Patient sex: F
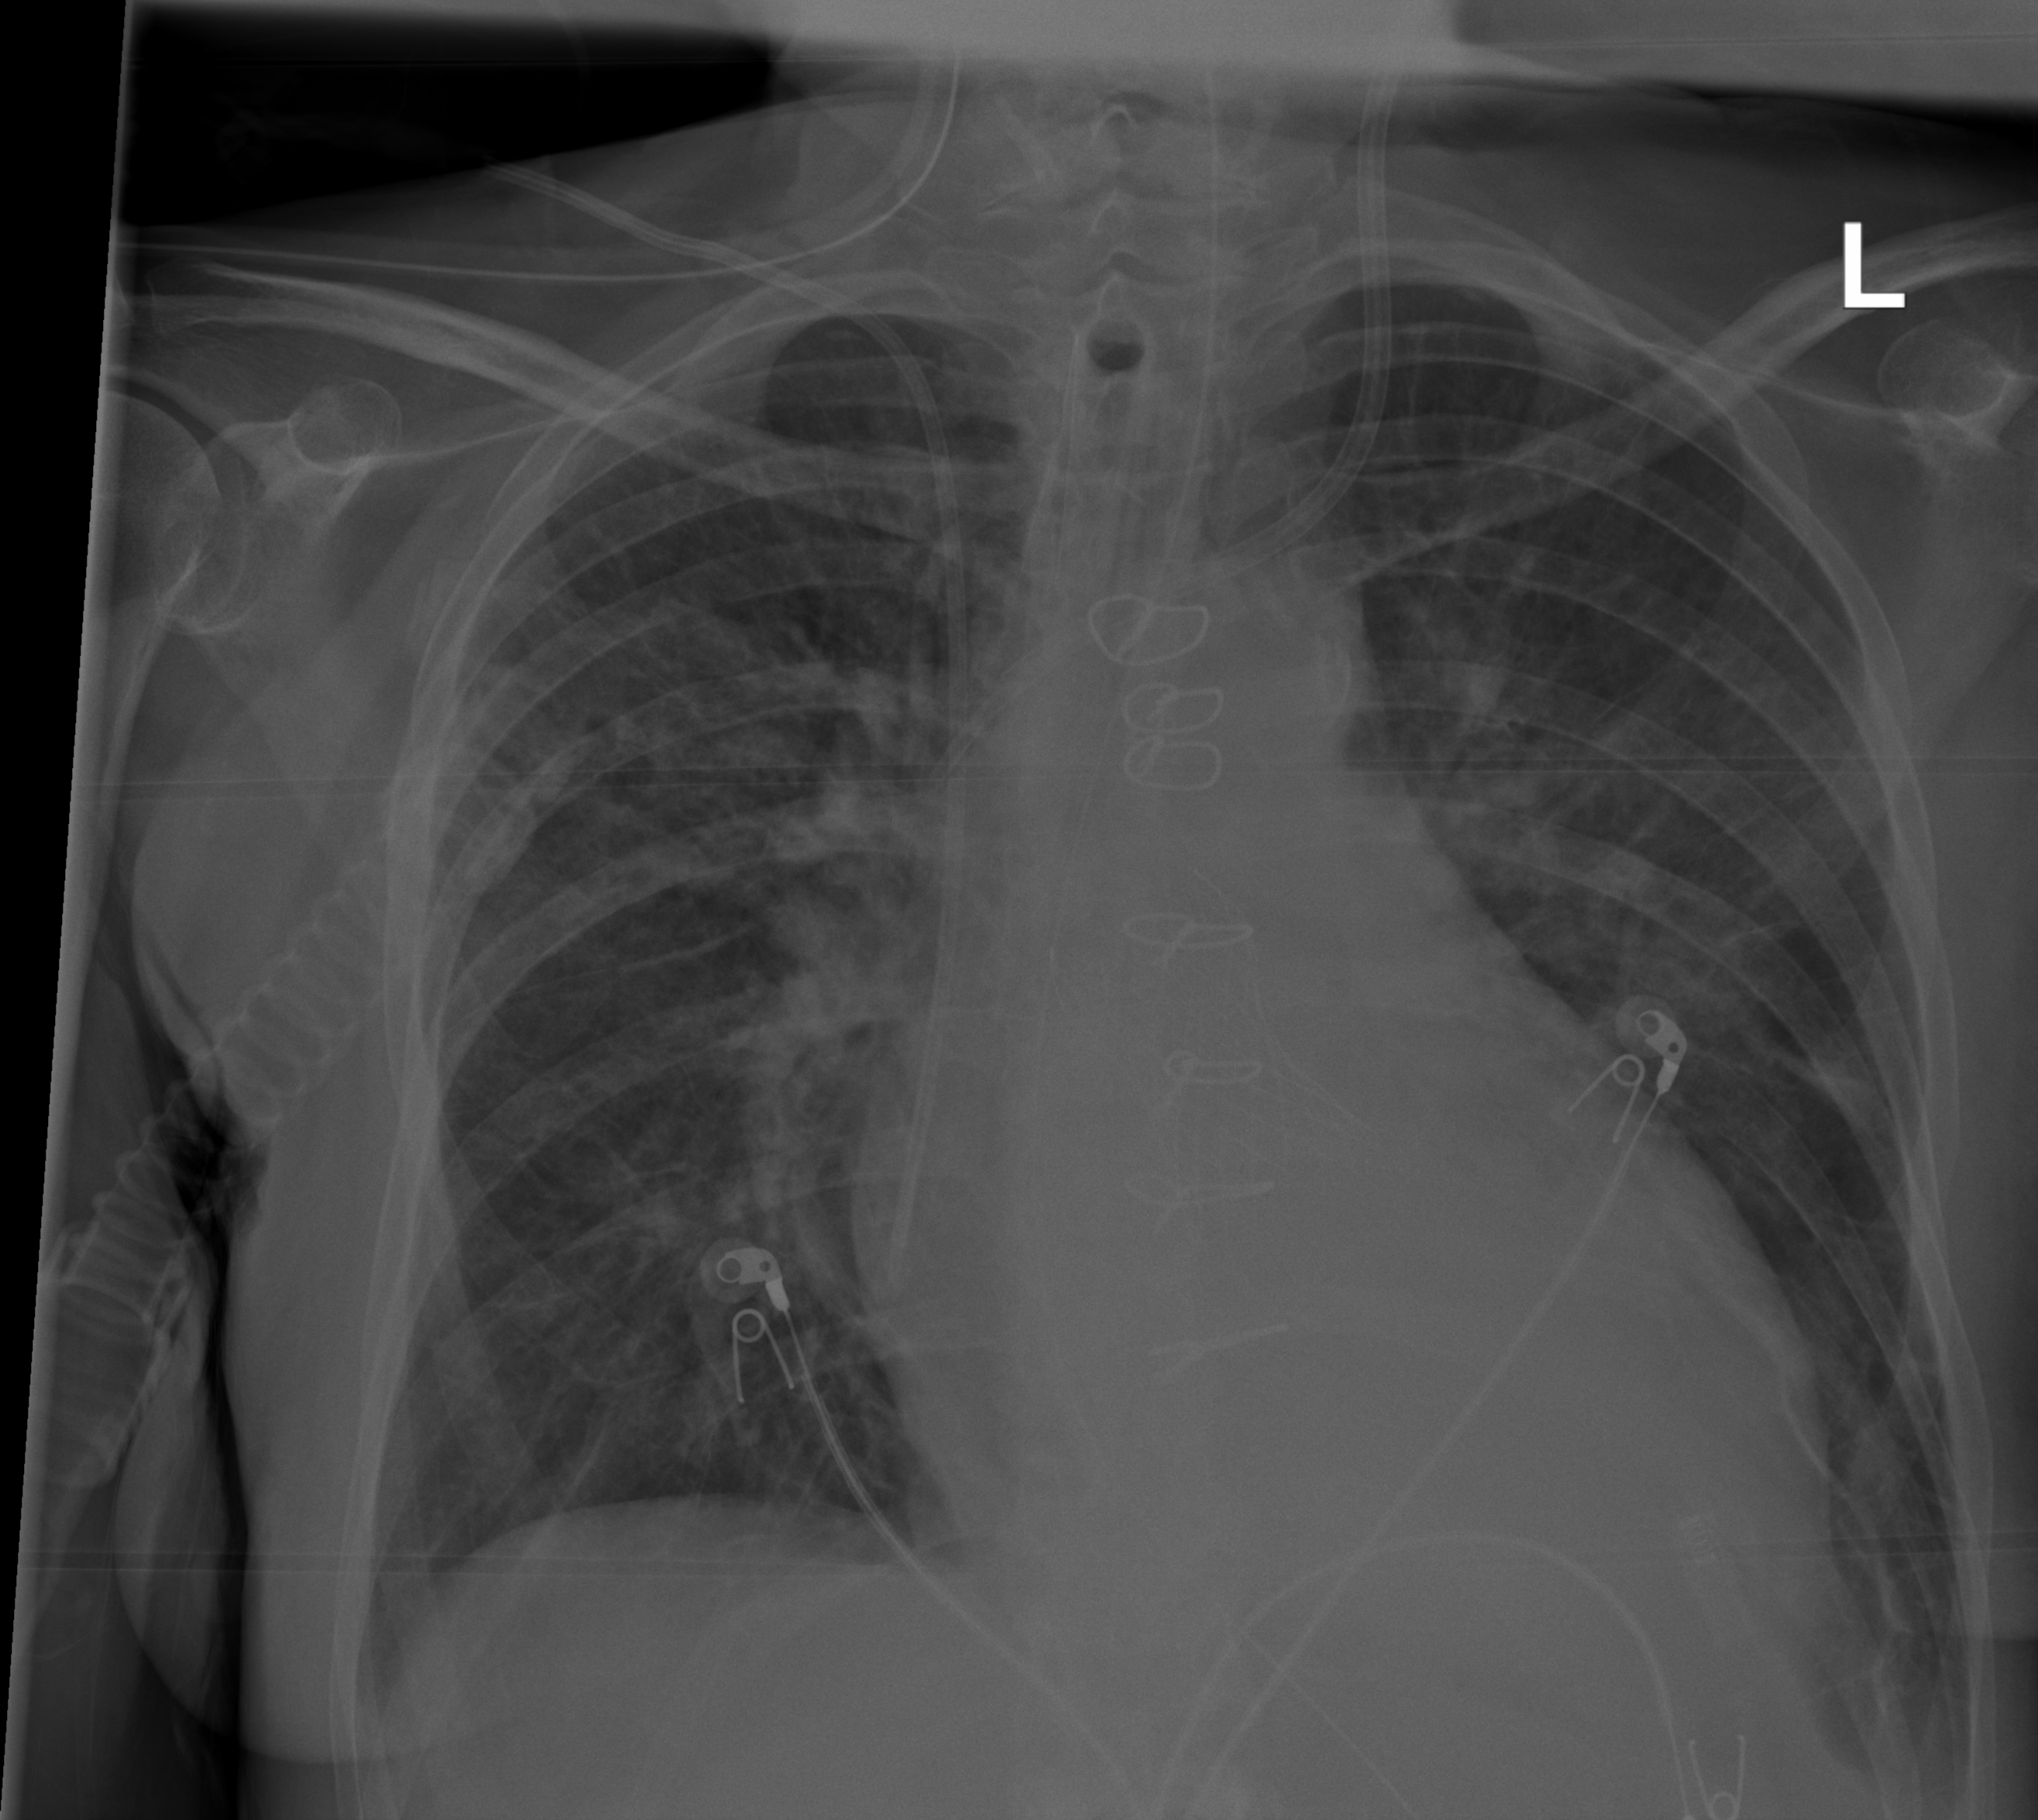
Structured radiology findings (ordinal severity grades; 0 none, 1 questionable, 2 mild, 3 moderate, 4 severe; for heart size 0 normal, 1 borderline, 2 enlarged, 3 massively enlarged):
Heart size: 2
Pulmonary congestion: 2
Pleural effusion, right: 0
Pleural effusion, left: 1
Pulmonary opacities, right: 0
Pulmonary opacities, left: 0
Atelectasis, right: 0
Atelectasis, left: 2